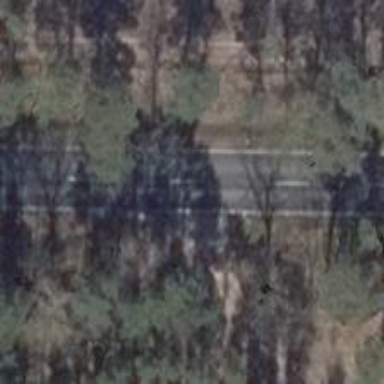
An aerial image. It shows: Asphalt road classified as primary highway.